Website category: book
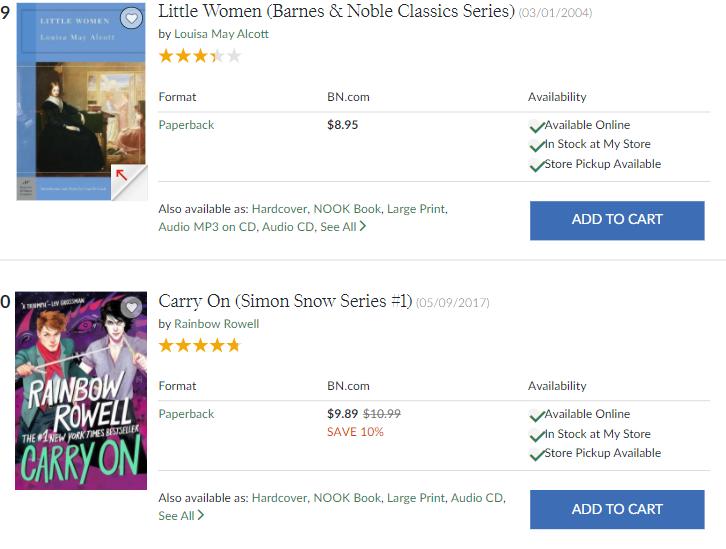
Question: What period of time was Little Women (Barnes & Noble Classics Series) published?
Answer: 03/01/2004

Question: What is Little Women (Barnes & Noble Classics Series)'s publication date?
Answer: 03/01/2004

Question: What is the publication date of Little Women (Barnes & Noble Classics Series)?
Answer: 03/01/2004

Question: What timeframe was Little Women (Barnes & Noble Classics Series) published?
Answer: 03/01/2004

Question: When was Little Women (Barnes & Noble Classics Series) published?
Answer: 03/01/2004

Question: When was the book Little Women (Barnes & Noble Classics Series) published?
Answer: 03/01/2004

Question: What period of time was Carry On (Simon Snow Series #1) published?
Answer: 05/09/2017

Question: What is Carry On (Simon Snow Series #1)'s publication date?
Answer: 05/09/2017

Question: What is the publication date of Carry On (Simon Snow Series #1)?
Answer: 05/09/2017

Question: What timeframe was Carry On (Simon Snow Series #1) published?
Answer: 05/09/2017

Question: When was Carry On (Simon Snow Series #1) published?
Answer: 05/09/2017

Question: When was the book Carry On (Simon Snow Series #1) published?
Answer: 05/09/2017

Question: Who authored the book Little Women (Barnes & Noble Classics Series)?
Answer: Louisa May Alcott

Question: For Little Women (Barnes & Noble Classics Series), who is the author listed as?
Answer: Louisa May Alcott

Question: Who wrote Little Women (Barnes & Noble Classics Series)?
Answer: Louisa May Alcott

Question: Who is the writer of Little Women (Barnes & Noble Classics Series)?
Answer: Louisa May Alcott

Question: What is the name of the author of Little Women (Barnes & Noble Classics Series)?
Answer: Louisa May Alcott

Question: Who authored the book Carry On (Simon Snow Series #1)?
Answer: Rainbow Rowell

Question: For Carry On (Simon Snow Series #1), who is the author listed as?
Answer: Rainbow Rowell

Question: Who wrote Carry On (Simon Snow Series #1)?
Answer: Rainbow Rowell

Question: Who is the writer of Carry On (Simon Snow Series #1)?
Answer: Rainbow Rowell

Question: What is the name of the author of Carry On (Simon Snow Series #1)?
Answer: Rainbow Rowell

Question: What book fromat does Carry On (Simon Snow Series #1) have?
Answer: Paperback

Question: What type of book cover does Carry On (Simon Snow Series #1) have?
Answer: Paperback

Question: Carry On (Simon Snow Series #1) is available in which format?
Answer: Paperback

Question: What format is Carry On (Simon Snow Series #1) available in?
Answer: Paperback

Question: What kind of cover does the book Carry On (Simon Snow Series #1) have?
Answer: Paperback

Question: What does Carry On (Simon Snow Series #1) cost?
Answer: $9.89

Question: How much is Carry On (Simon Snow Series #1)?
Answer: $9.89

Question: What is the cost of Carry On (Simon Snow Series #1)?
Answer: $9.89

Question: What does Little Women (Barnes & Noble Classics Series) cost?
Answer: $8.95

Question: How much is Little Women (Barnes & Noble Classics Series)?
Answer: $8.95

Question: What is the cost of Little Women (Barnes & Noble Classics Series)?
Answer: $8.95

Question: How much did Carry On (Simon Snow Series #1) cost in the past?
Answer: $10.99

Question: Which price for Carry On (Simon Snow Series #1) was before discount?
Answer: $10.99

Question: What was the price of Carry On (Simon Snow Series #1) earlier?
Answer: $10.99

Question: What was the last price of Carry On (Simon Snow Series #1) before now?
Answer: $10.99

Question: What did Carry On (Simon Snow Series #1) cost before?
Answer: $10.99

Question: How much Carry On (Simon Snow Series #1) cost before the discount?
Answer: $10.99

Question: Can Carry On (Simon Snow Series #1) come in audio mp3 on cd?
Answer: no

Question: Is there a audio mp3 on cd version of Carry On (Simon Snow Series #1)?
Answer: no

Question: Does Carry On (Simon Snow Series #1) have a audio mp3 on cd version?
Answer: no

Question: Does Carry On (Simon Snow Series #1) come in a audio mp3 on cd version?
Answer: no

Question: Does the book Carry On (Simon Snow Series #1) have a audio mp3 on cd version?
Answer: no

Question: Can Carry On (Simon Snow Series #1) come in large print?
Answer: yes

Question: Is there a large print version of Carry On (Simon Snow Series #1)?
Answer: yes

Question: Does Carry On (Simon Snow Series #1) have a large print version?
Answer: yes

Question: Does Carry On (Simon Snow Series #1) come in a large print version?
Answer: yes

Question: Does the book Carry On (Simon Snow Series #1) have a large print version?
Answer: yes

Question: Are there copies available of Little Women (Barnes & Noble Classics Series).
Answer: yes

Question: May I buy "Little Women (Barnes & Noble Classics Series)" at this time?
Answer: yes

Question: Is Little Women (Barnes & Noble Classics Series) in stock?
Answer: yes

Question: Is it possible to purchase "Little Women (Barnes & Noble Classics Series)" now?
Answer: yes

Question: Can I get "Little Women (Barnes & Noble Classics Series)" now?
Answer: yes

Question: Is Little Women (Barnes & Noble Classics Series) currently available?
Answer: yes

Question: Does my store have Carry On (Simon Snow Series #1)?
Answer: yes

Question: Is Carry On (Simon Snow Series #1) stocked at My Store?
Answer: yes

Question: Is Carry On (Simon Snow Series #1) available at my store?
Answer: yes

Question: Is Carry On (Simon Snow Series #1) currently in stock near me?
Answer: yes

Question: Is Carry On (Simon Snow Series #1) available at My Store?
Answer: yes

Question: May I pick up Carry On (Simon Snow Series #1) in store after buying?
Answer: yes

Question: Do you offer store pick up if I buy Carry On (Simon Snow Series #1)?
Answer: yes

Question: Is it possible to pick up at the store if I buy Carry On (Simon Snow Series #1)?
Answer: yes

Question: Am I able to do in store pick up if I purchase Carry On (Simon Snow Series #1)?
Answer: yes